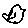
Label: bird